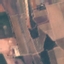
Label: PermanentCrop